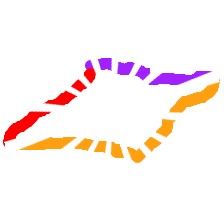
Shape: parallelogram